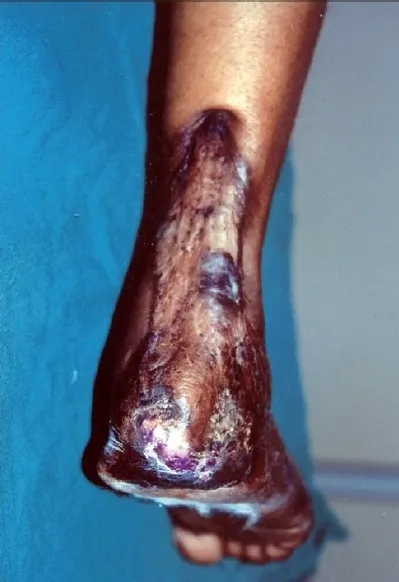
Complete healing of the ulcer after split skin grafting.
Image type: medical_photograph (other_medical_photograph)